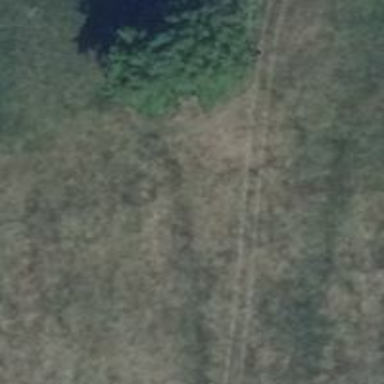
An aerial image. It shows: Hunting stand.